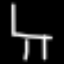
Label: chair